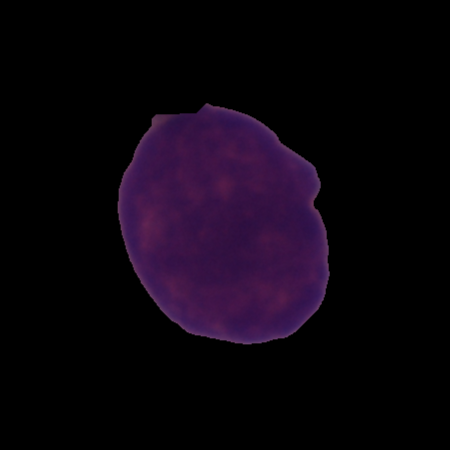
Label: cancer